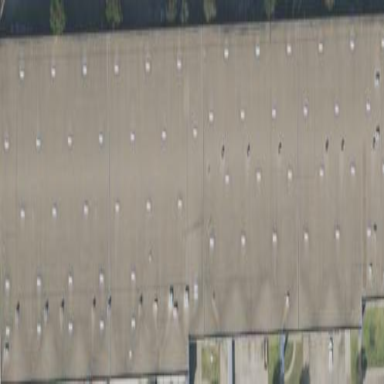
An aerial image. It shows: Warehouse building.